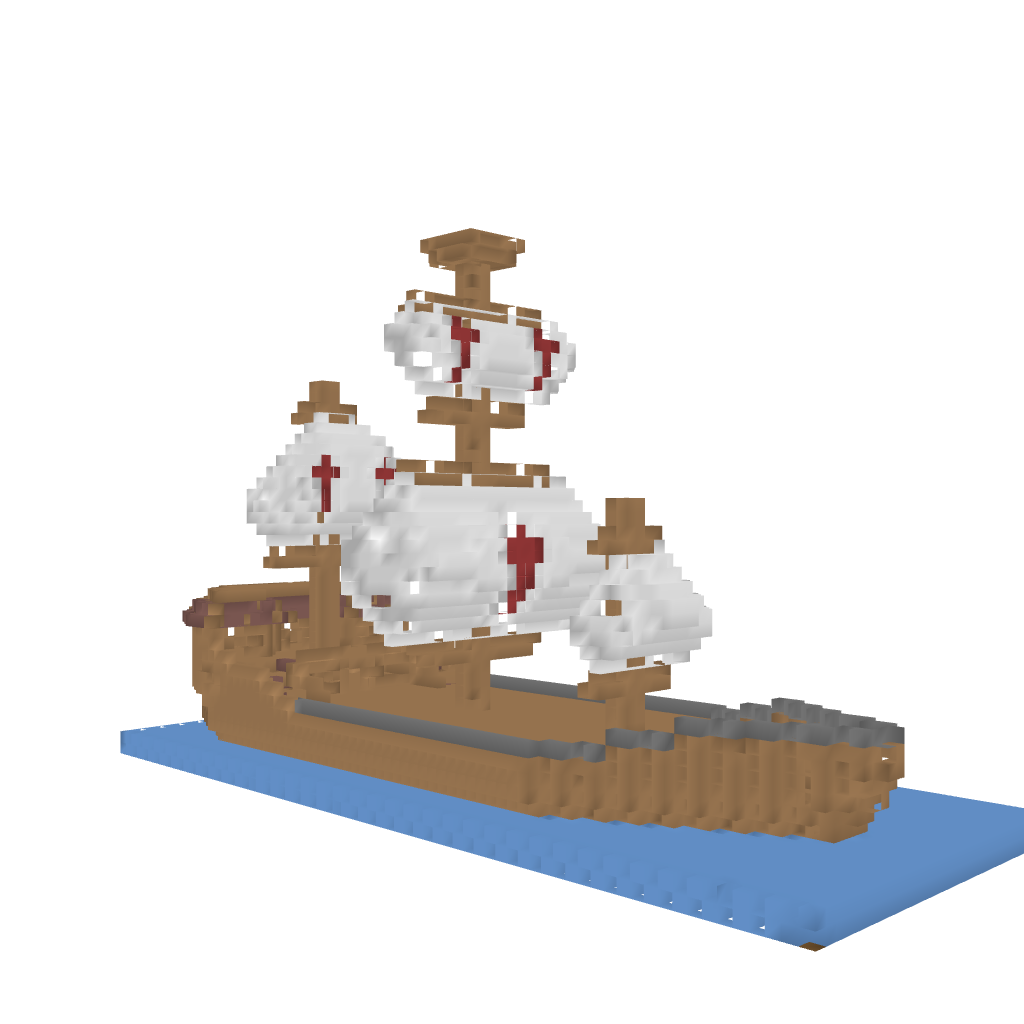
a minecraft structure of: The ship of the Templars high quality